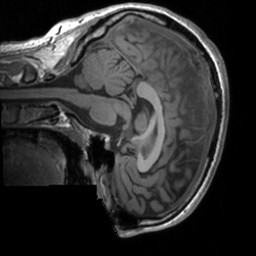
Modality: T1w
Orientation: sagittal
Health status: healthy
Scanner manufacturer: siemens
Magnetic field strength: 3 T
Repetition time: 1.9 s
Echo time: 0.00226 s